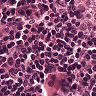
Metastatic tissue present: no